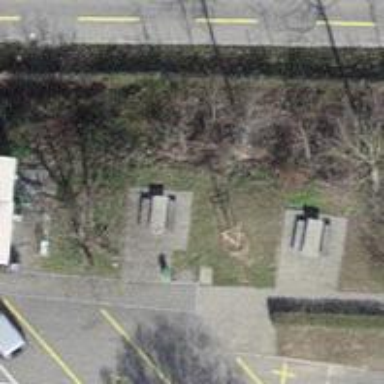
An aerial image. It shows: Picnic table made of concrete.